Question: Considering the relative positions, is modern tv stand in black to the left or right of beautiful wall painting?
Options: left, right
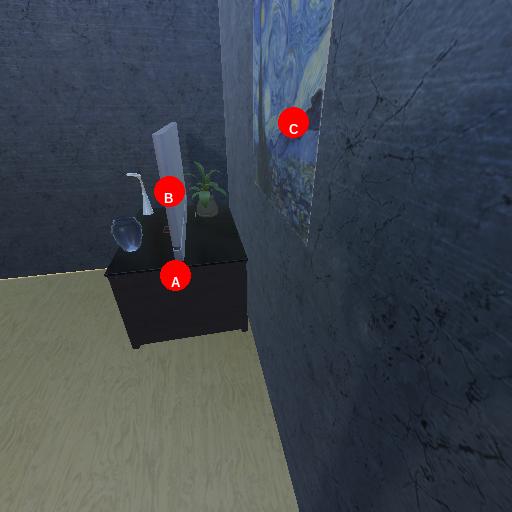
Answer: left